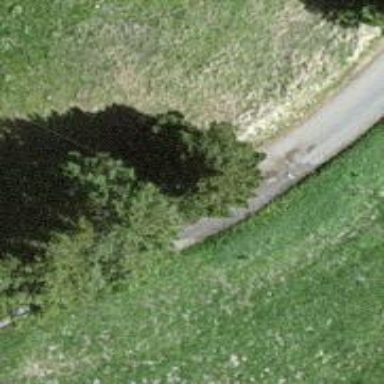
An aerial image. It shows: Unclassified road with asphalt surface and grade1 tracktype.